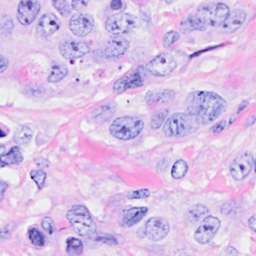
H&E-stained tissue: Breast